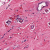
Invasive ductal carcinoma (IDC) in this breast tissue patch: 0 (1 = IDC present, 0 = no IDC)